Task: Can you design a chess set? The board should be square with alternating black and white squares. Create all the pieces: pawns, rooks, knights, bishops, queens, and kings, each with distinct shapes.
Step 5334:
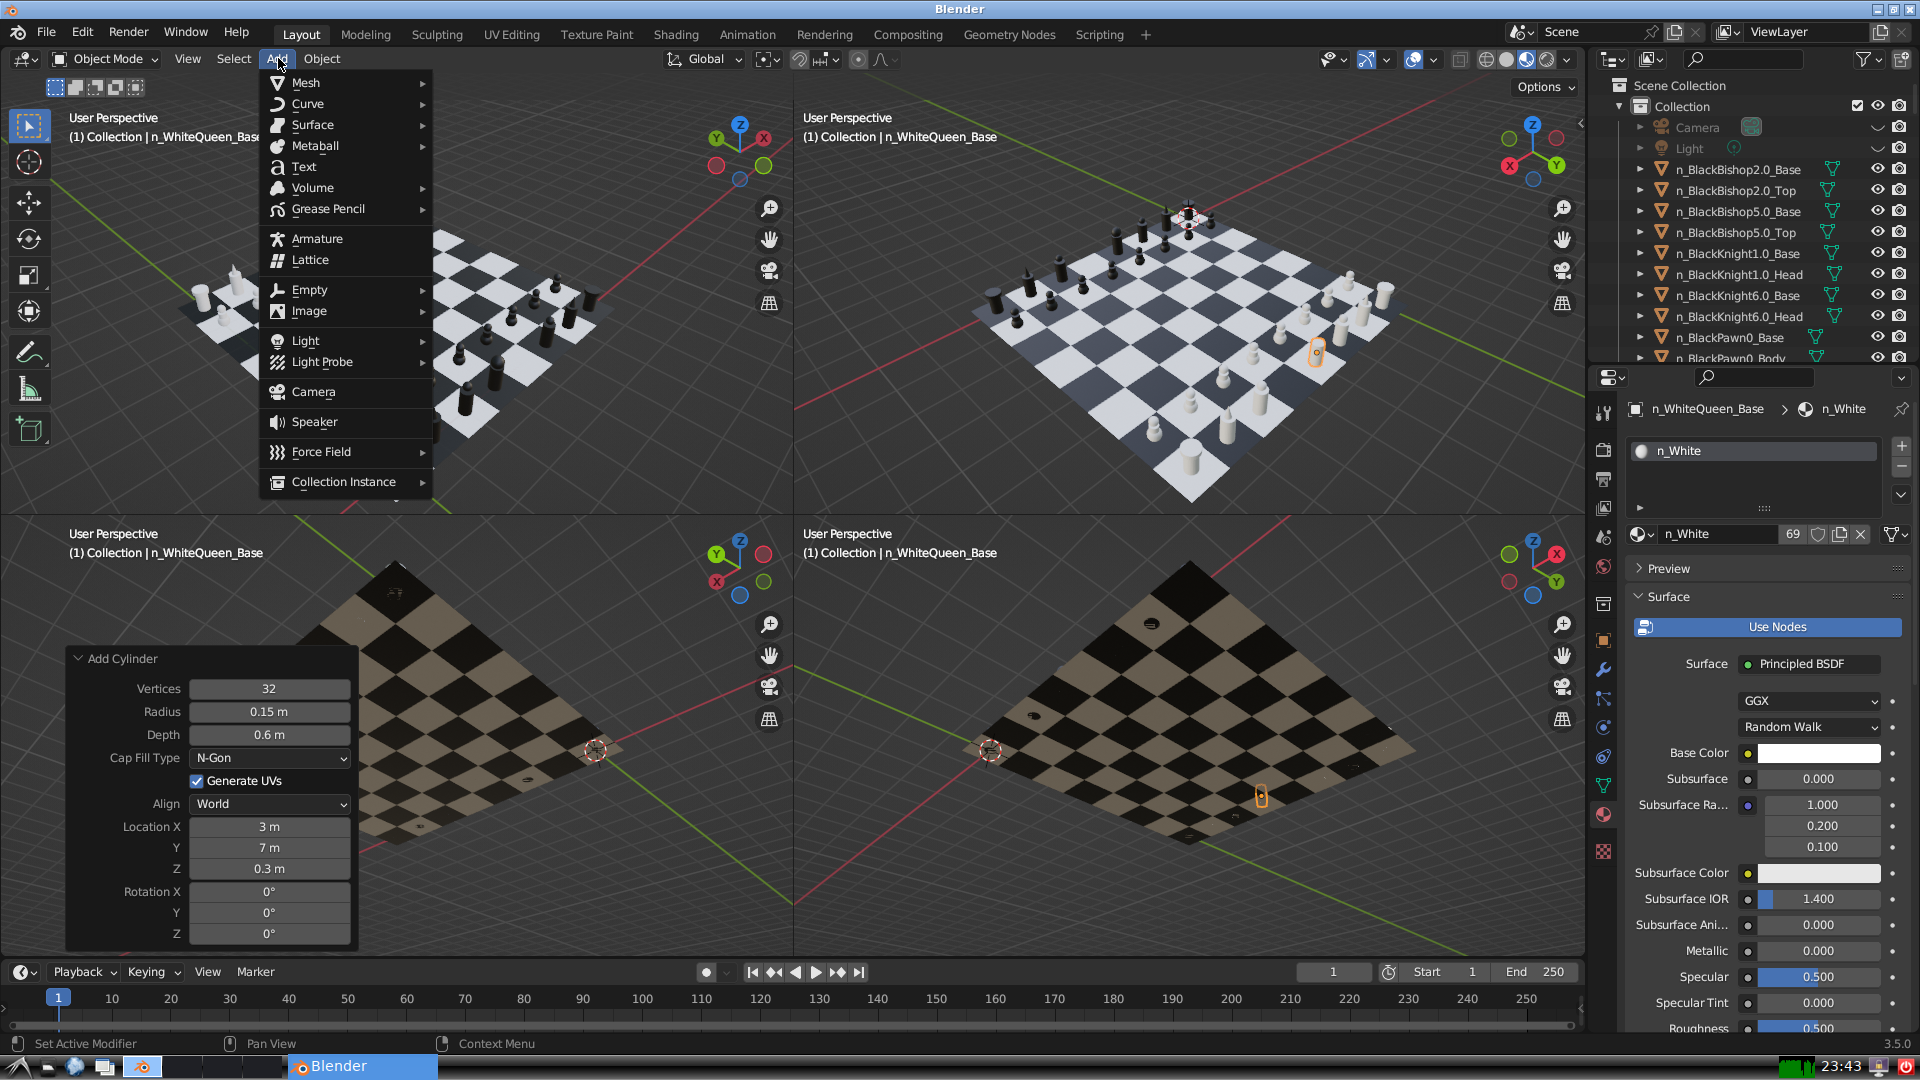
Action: {"mouse_move": [304, 82]}